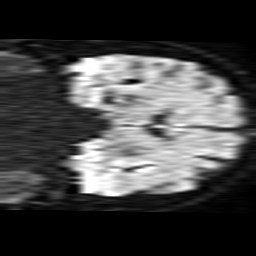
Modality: TRACE
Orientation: coronal
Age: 57
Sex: male
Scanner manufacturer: philips
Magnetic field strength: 1.5 T
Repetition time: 3.503 s
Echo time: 0.09255 s